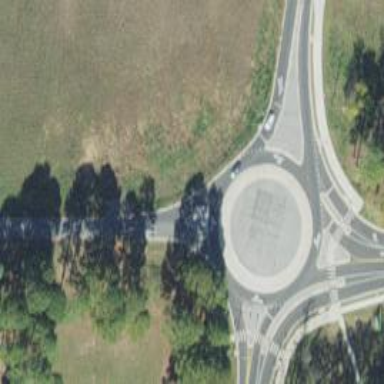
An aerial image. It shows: Secondary road around roundabout.